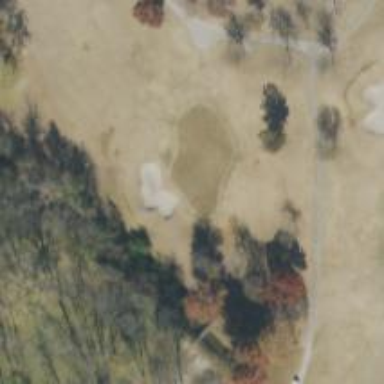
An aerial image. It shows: Golf hole.